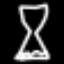
Label: hourglass